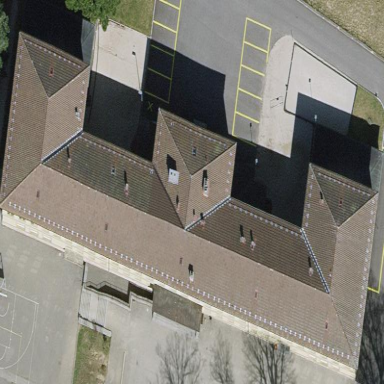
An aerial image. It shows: School building.